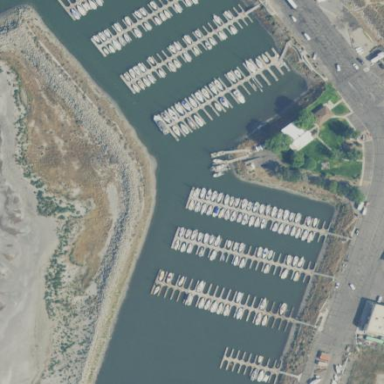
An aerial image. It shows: Marina area for leisure land.